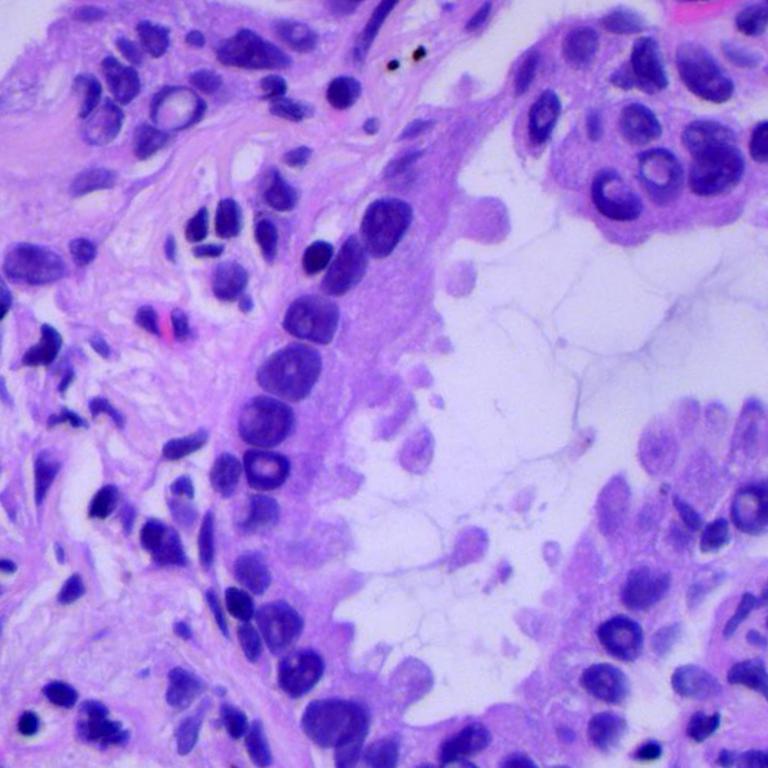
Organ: lung
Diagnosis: adenocarcinomas